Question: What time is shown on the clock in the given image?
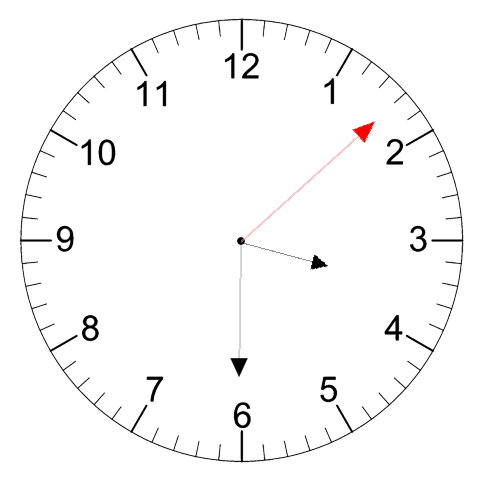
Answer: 03:30:08